Chest X-ray. View position: AP
Patient age: 73
Patient sex: M
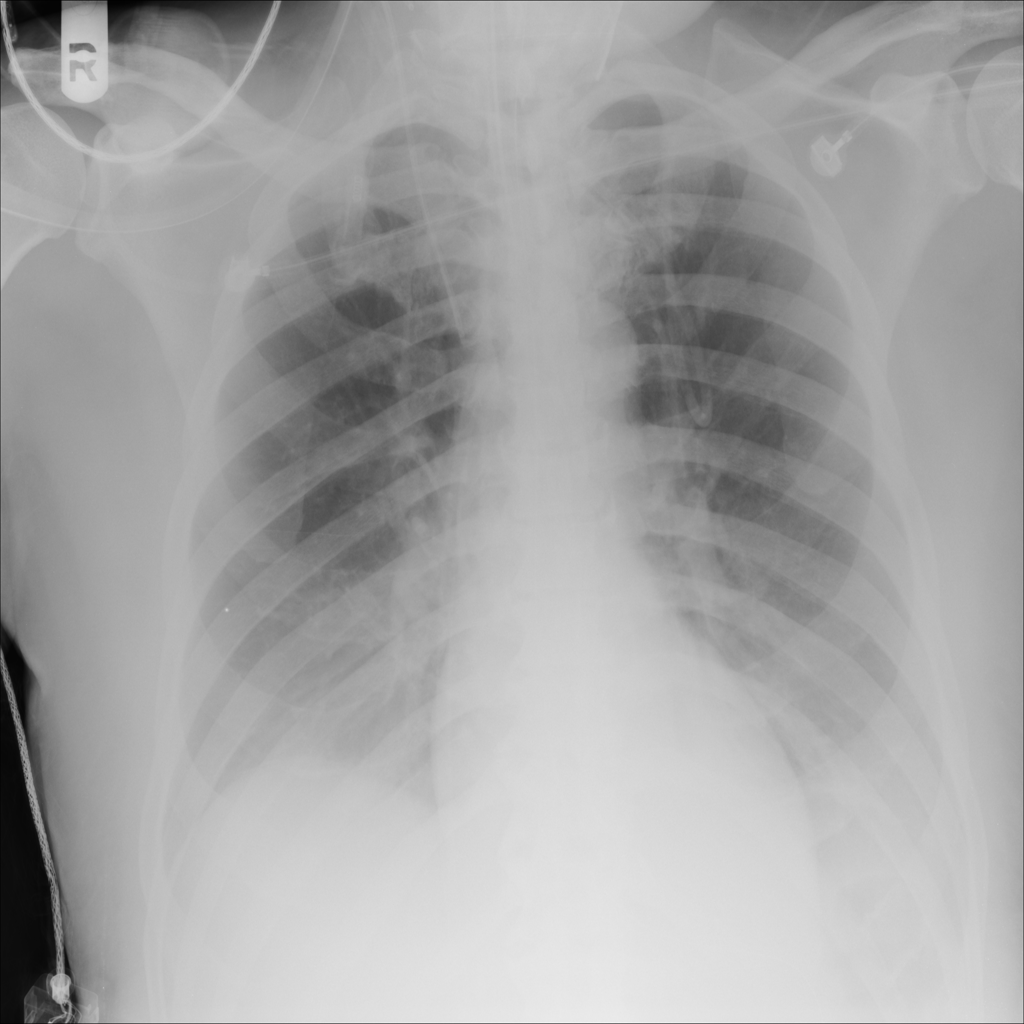
Finding: Pneumothorax